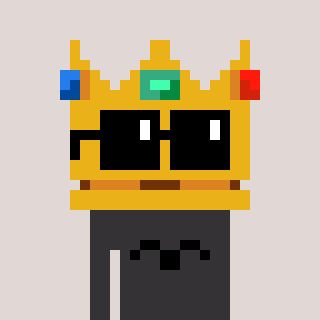
a pixel art character with square black sunglasses, a crown-shaped head and a grayscale-colored body on a warm background